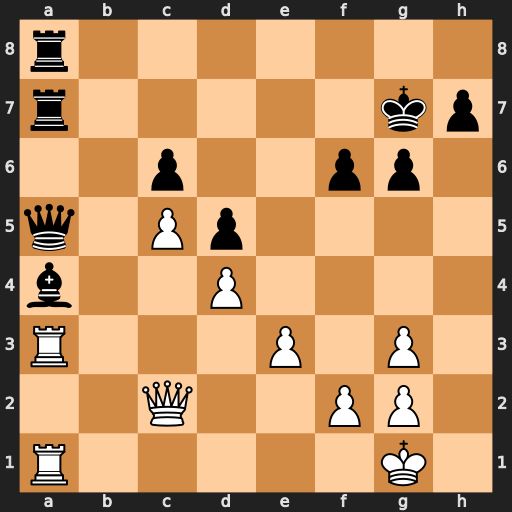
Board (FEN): r7/r5kp/2p2pp1/q1Pp4/b2P4/R3P1P1/2Q2PP1/R5K1
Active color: w
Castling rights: -
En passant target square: -
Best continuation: Rxa4 Qxa4 Rxa4